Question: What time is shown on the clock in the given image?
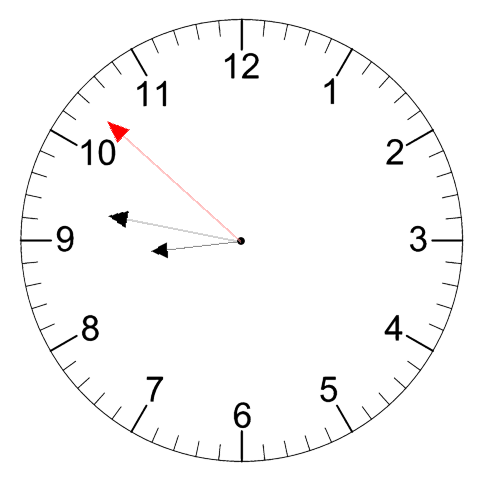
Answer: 08:46:52